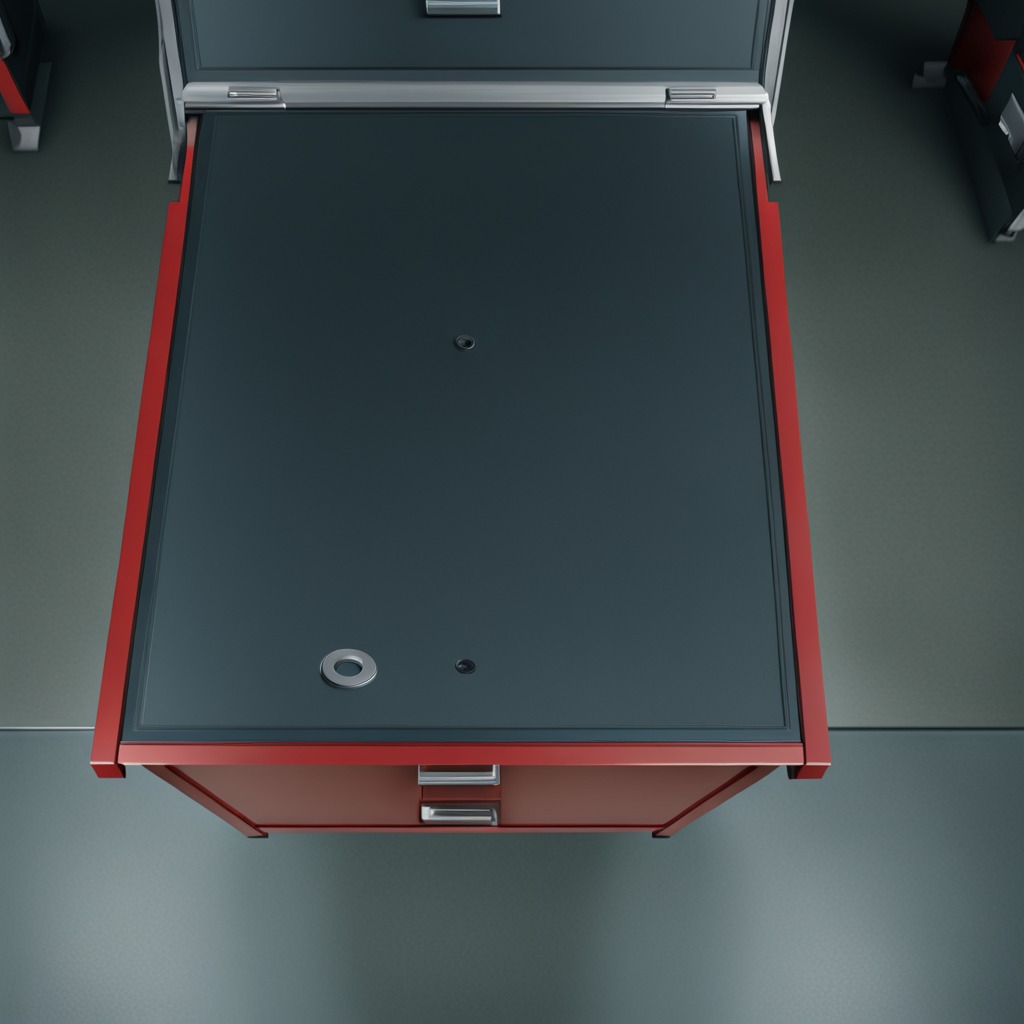
A flat metal washer is lying on the toolbox surface in an airplane hangar workshop 8K.